Question: What i want to do is:
I have so many Geo Locations. I want to add them all on Google Map, and these points will be transparent (not 100% transparent).
The area that has more locations, its color will be darker while locations are upon each other.
Check out this preview, i need similar to this, but on google maps:

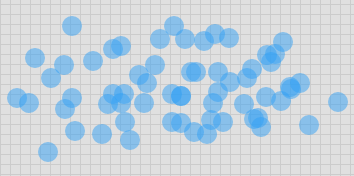
Answer: Two great techniques i have used in the past...
1. cluster markers
2. heat maps
Cluster markers allow you to condense huge amounts of markers into something that can easily be rendered.
heat maps are exactly what they sound like.
Hope this helps :D